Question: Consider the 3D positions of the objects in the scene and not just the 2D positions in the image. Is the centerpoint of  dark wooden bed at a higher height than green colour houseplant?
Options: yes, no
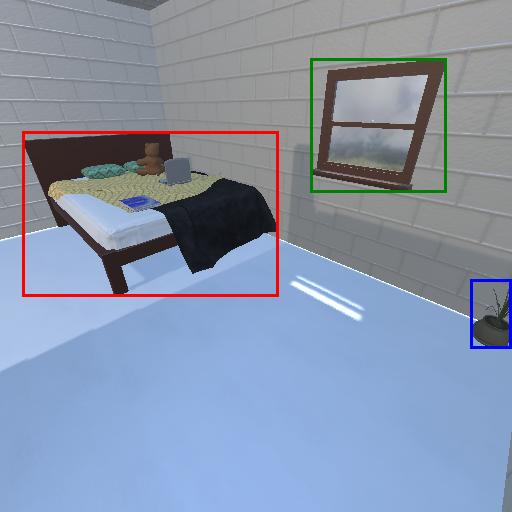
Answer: yes